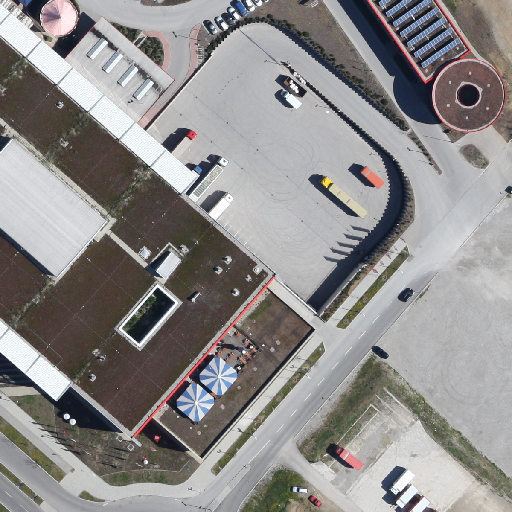
Referring expression: trailer in the parking area